Platform: macOS
Application: Arc Browser
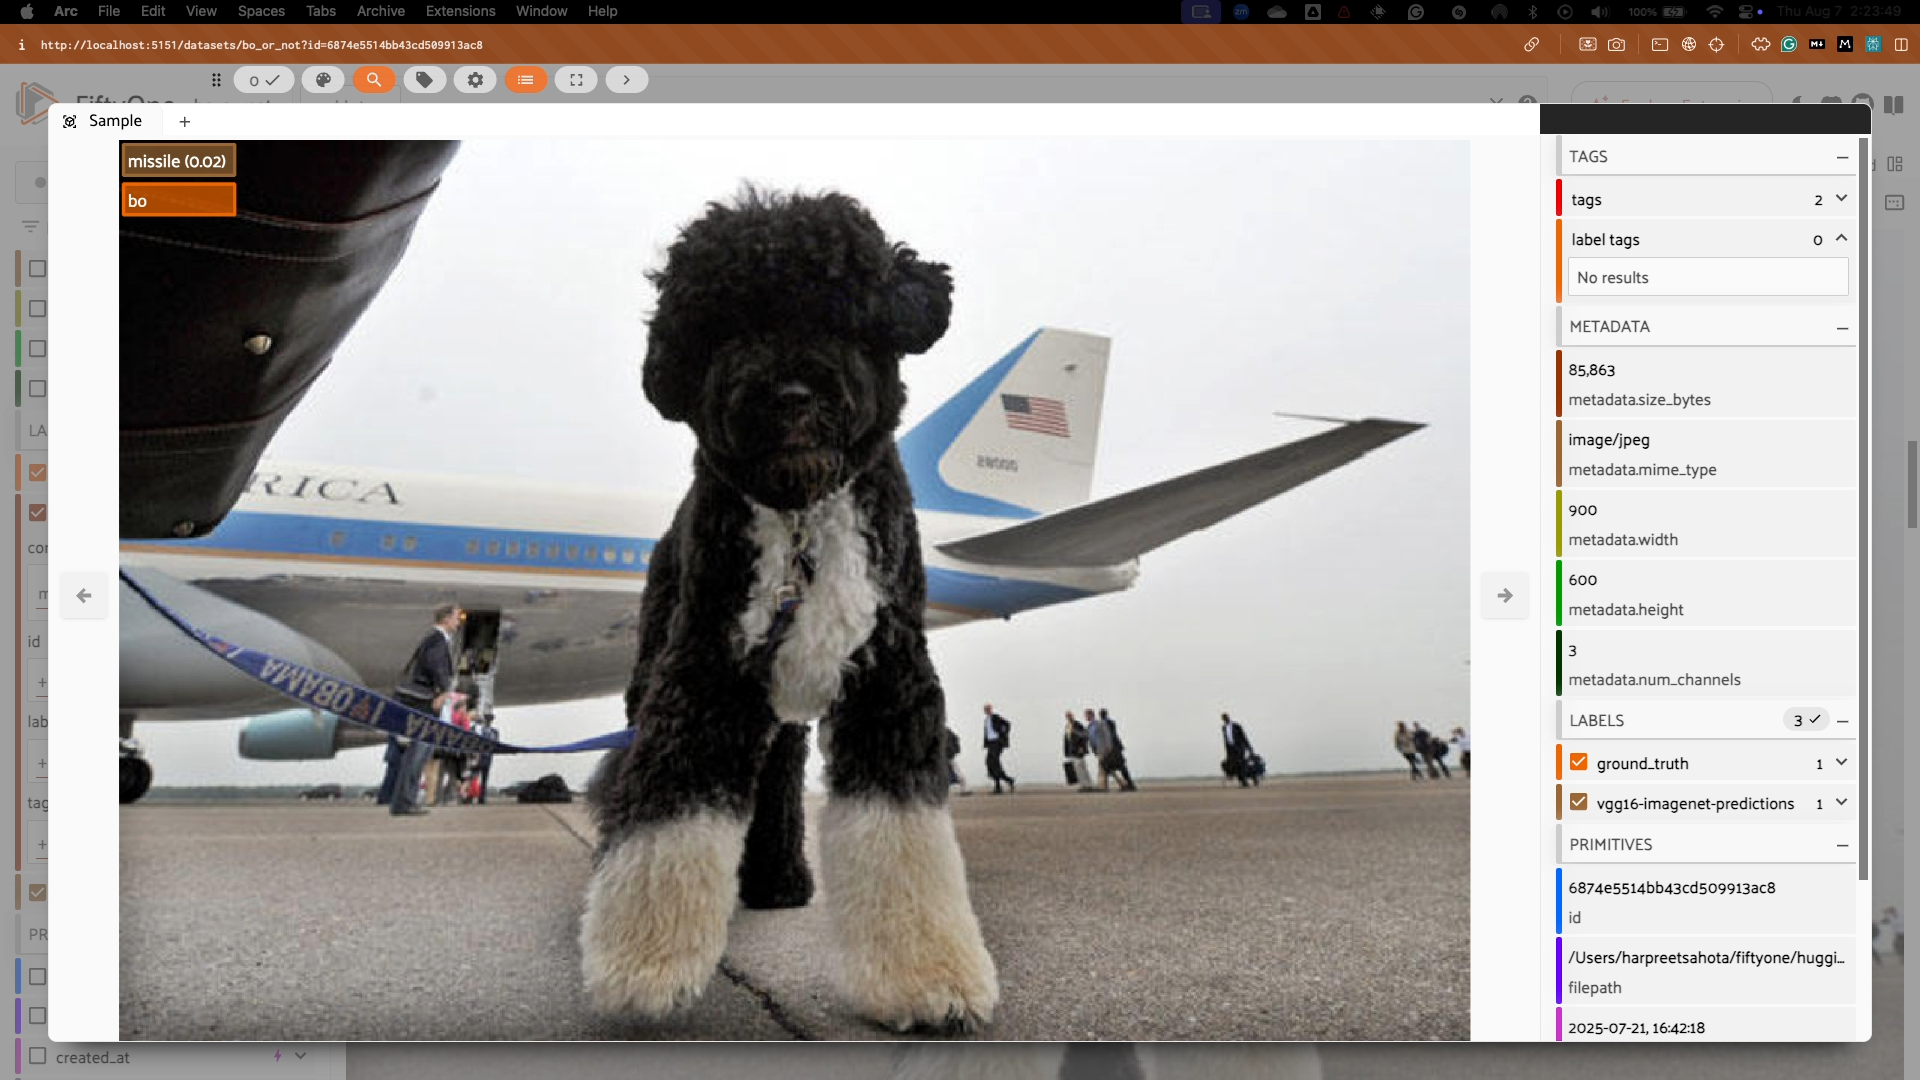
task_description: Where can I find the value of metadata.mime_type for this sample?
action_type: hover
element_info: Text
steps_since_start: 1